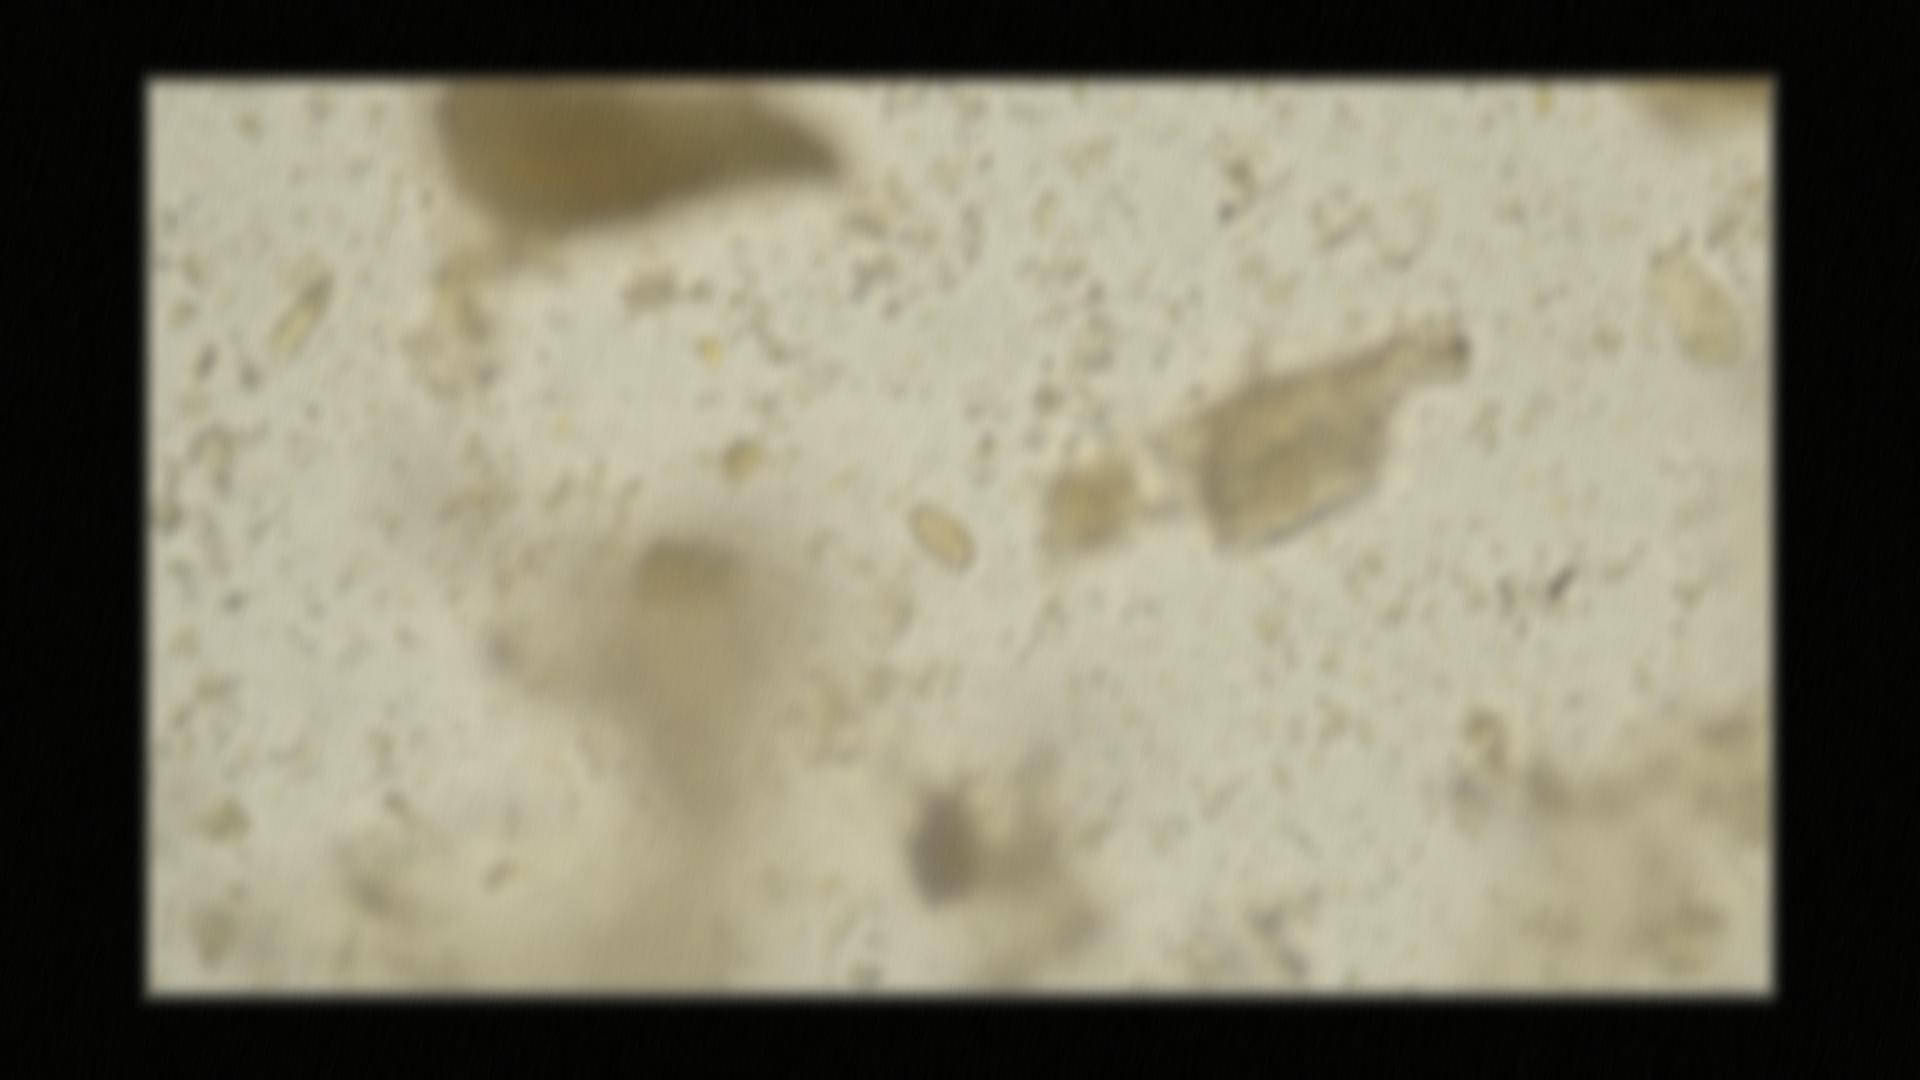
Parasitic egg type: Opisthorchis viverrine